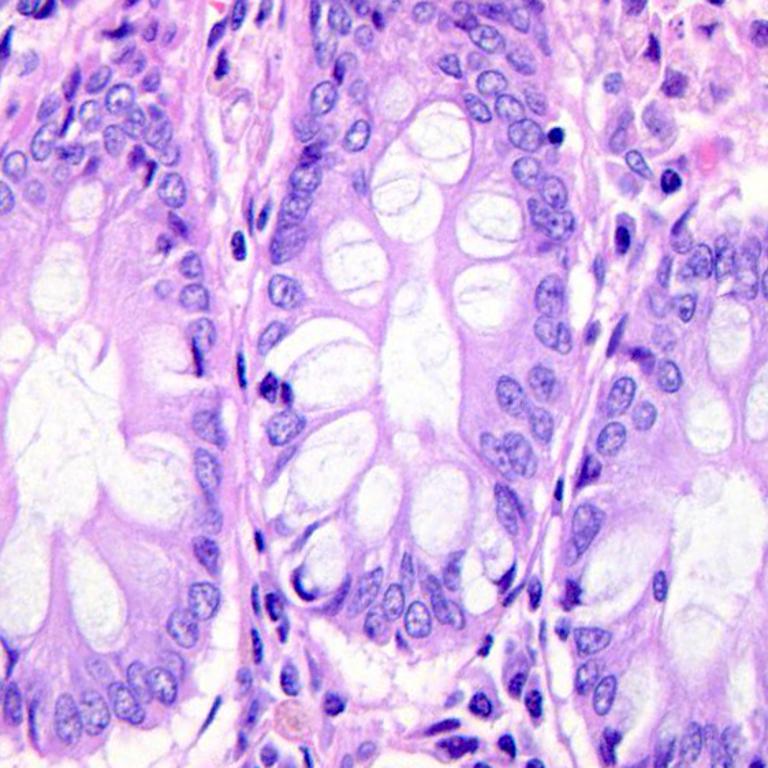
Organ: colon
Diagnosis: benign